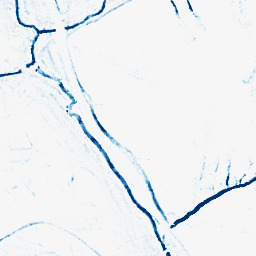
Category: morphological
Decomposition family: morphological_ellipse
Decomposition parameters: operation: closing
width: 5
height: 5
Upsampling method: sinc_blackman
Upsampling parameters: scale: 4
kernel_size: 8
Upsampling scale: 4